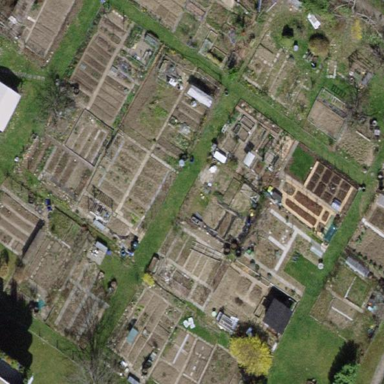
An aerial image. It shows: Area designated for allotments.